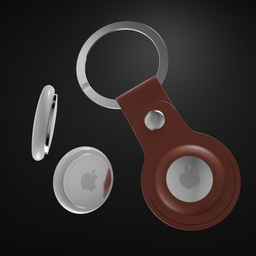
Label: electronics